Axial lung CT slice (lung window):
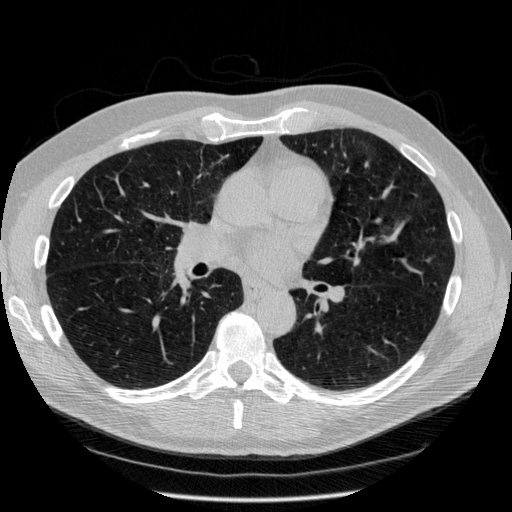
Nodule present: no